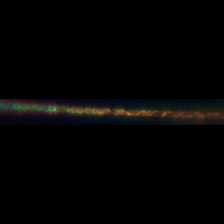
Taxon: Skeletonema
Group: Diatoms